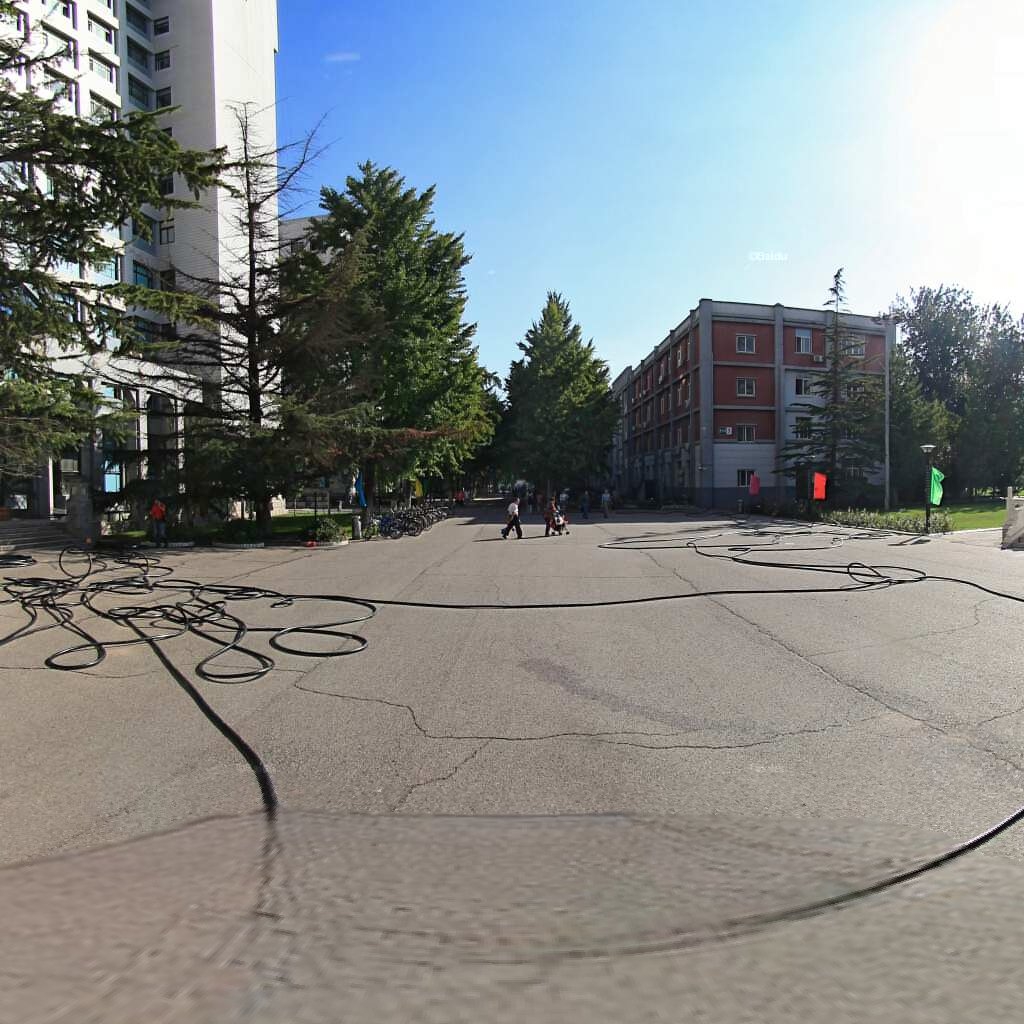
Region: Haidian
Road damage annotations: transverse crack, transverse crack, longitudinal crack, longitudinal crack, longitudinal crack, transverse crack, transverse crack, longitudinal crack, transverse crack